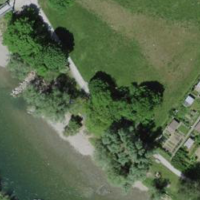
EUNIS habitat code: 53
Species observed at this site:
Juglans regia